Field crop: maize
Growth stage: 2
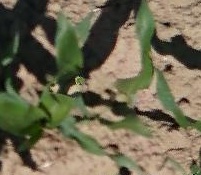
Species: maize